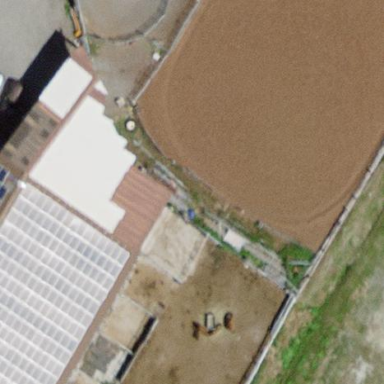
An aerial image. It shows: Equestrian pitch for leisure land use.